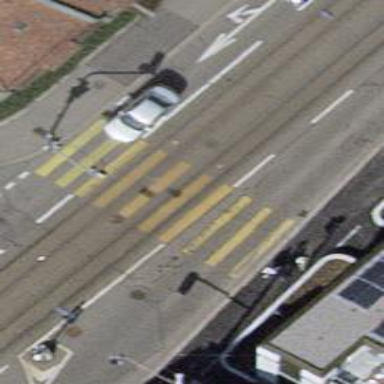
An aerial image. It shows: Road with traffic signals and zebra crossing with zebra markings.